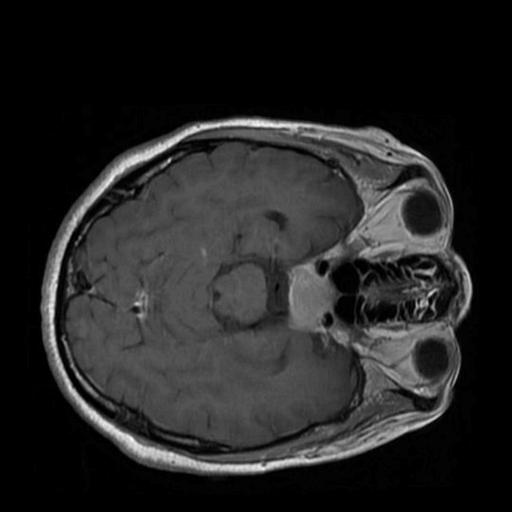
Label: brain_tumor